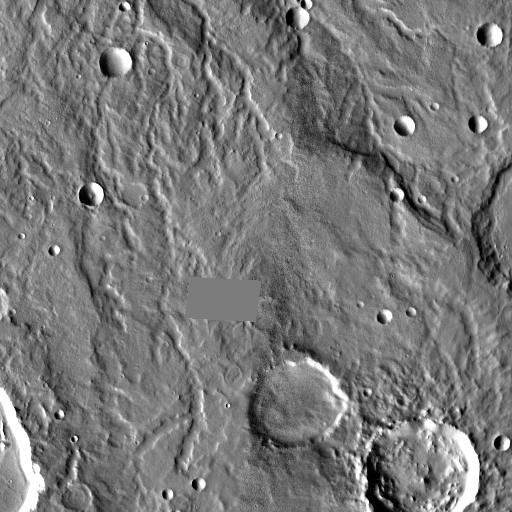
Crater classes present: Background, Other, Layered, Buried, Secondary